Question: I am new to Struts and I want to execute HelloWorld program, but I am getting "Requested resource not available" error as soon as I write a '<filter>' tag in 'web.xml'.

'web.xml'
'''
<?xml version="1.0" encoding="UTF-8"?>
<web-app xmlns:xsi="http://www.w3.org/2001/XMLSchema-instance"
xmlns="http://java.sun.com/xml/ns/javaee"
xmlns:web="http://java.sun.com/xml/ns/javaee/web-app_2_5.xsd"
xsi:schemaLocation="http://java.sun.com/xml/ns/javaee
http://java.sun.com/xml/ns/javaee/web-app_2_5.xsd"
id="WebApp_ID" version="2.5">
<display-name>Struts 2</display-name>
<welcome-file-list>
<welcome-file>index.jsp</welcome-file>
</welcome-file-list>
<filter>
<filter-name>struts2</filter-name>
<filter-class>
org.apache.struts2.dispatcher.FilterDispatcher
</filter-class>
</filter>
<filter-mapping>
<filter-name>struts2</filter-name>
<url-pattern>/*</url-pattern>
</filter-mapping>
</web-app>
'''
'struts.xml'
'''
<?xml version="1.0" encoding="UTF-8"?>
<!DOCTYPE struts PUBLIC
"-//Apache Software Foundation//DTD Struts Configuration 2.3//EN"
"http://struts.apache.org/dtds/struts-2.3.dtd">
<struts>
<package name="helloworld" extends="struts-default">
<action name="hello" class="sagar.practice.HelloWorldAction" method="execute">
<result name="success">/HelloWorld.jsp</result>
</action>
</package>
</struts>
'''
I added all required struts jars as a user library.
I am accessing index page as : 'http://localhost:8080/practice/index.jsp'
If I remove '<filter>' tag from 'web.xml' file I am able access 'index.jsp' page, but if I add '<filter>' tag it is giving "Requested resource not available" error.
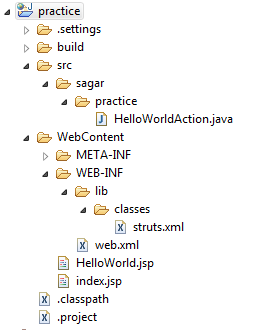
Answer: You should turn on 'devMode' on via setting a constant in the 'struts.xml'. This mode is used if you want to troubleshot some issues like yours. It's more informative because it outputs to the console errors that are hidden in the normal mode.
'''
<constant name="struts.devMode" value="true" />
'''
After turning it on you may discover that you have wrong or inconsistent library set deployed with your application. You might find a 'java.lang.NoClassDefFoundError: org/apache/commons/lang3/StringUtils' printed to the console, then adjust your library set with missing jars.
The 'commons-lang3-3.1.jar' is required to resolve error.